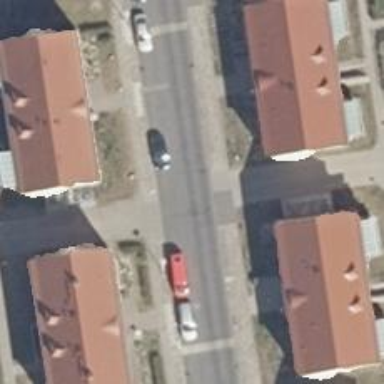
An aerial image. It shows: Residential road.